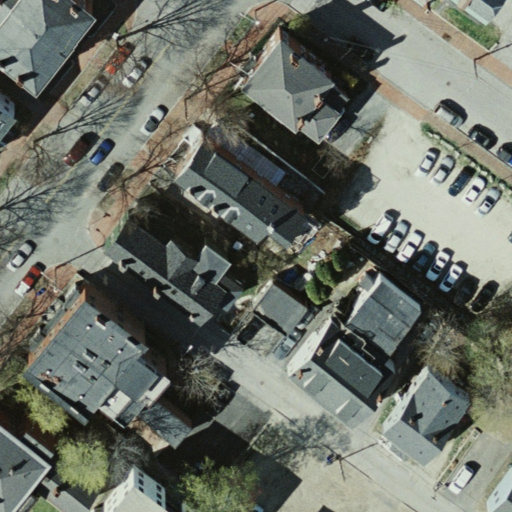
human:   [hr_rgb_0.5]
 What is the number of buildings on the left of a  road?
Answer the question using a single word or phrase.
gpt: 2

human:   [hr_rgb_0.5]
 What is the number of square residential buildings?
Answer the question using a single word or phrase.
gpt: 0

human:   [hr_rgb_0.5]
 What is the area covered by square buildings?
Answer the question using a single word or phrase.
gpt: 0m2

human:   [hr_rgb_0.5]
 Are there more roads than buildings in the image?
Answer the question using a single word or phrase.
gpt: yes

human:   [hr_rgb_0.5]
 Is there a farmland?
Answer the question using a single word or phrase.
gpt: no

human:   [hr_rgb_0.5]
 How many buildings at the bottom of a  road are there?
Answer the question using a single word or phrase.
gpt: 2

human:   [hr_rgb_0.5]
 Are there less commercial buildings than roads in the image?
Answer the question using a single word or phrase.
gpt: yes

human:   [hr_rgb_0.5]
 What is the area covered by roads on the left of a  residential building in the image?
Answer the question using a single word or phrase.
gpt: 0m2

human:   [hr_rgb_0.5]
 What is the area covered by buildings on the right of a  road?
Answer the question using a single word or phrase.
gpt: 755m2

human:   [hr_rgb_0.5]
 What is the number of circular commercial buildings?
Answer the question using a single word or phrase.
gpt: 0

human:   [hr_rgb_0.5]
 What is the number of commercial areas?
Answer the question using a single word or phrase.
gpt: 0

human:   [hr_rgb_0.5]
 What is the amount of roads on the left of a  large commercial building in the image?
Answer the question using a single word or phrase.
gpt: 0

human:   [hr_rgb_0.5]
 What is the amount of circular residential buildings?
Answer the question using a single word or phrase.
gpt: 0

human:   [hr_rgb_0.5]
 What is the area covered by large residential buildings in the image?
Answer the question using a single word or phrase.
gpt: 0m2

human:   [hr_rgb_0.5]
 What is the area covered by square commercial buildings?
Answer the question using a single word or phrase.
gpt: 0m2

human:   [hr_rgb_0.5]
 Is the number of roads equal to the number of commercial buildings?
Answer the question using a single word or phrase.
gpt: no

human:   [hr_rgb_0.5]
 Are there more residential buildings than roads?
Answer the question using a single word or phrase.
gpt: no

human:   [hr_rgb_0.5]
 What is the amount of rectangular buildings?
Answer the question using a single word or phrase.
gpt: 1

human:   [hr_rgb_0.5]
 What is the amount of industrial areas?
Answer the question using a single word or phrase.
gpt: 0

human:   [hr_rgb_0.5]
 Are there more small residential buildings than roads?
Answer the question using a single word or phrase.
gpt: no

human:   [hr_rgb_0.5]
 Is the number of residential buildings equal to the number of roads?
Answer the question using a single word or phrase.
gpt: no

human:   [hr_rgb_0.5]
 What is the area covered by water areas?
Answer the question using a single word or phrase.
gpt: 0m2

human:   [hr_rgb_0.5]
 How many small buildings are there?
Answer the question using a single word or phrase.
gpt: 0

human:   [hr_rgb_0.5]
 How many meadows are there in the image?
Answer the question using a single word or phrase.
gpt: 0

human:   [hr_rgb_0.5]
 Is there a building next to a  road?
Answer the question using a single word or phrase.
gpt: yes

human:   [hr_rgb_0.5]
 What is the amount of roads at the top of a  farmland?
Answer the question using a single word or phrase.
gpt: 0

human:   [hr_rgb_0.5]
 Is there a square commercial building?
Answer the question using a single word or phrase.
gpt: no

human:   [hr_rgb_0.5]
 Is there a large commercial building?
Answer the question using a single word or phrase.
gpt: no

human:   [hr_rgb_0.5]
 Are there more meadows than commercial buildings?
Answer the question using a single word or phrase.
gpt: no

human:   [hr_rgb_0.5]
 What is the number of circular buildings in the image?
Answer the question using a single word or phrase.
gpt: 0

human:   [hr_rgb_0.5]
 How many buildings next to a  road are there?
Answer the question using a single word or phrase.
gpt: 3

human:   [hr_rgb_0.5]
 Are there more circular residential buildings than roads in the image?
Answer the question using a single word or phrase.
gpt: no

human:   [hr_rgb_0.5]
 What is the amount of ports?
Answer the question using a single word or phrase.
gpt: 0

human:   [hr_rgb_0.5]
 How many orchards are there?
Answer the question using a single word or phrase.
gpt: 0

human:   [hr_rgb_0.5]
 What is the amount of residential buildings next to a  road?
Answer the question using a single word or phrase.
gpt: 2

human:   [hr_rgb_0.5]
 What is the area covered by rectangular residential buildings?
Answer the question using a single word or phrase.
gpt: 168m2